Interaction volume radius: 5 \u00c5
Interaction volume height: 35 \u00c5
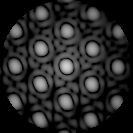
Disorder parameter: 0.03214